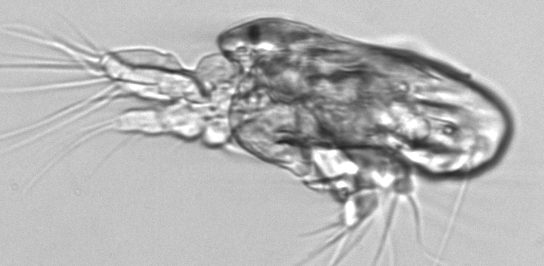
Label: Copepod_nauplii